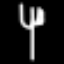
Label: fork